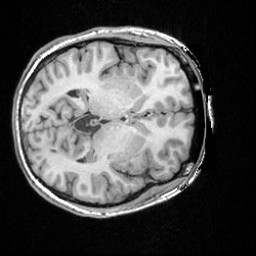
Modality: T1w
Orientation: axial
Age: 21
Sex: female
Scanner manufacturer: siemens
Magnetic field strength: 3 T
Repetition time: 1.62 s
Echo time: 0.003 s